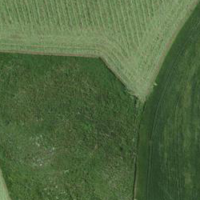
EUNIS habitat code: 52
Species observed at this site:
Timandra comae